A spectrogram of one vibration snapshot from a rotating bearing is shown (time on one axis, frequency on the other). Based on the visible evidence, which condition applies: normal, inner_race, outer_race, ball?
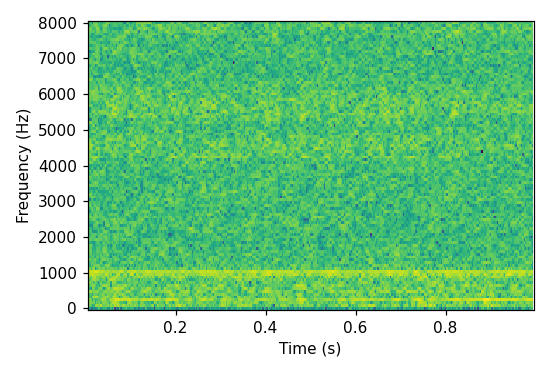
Answer: normal